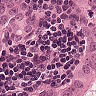
Metastatic tissue present: yes